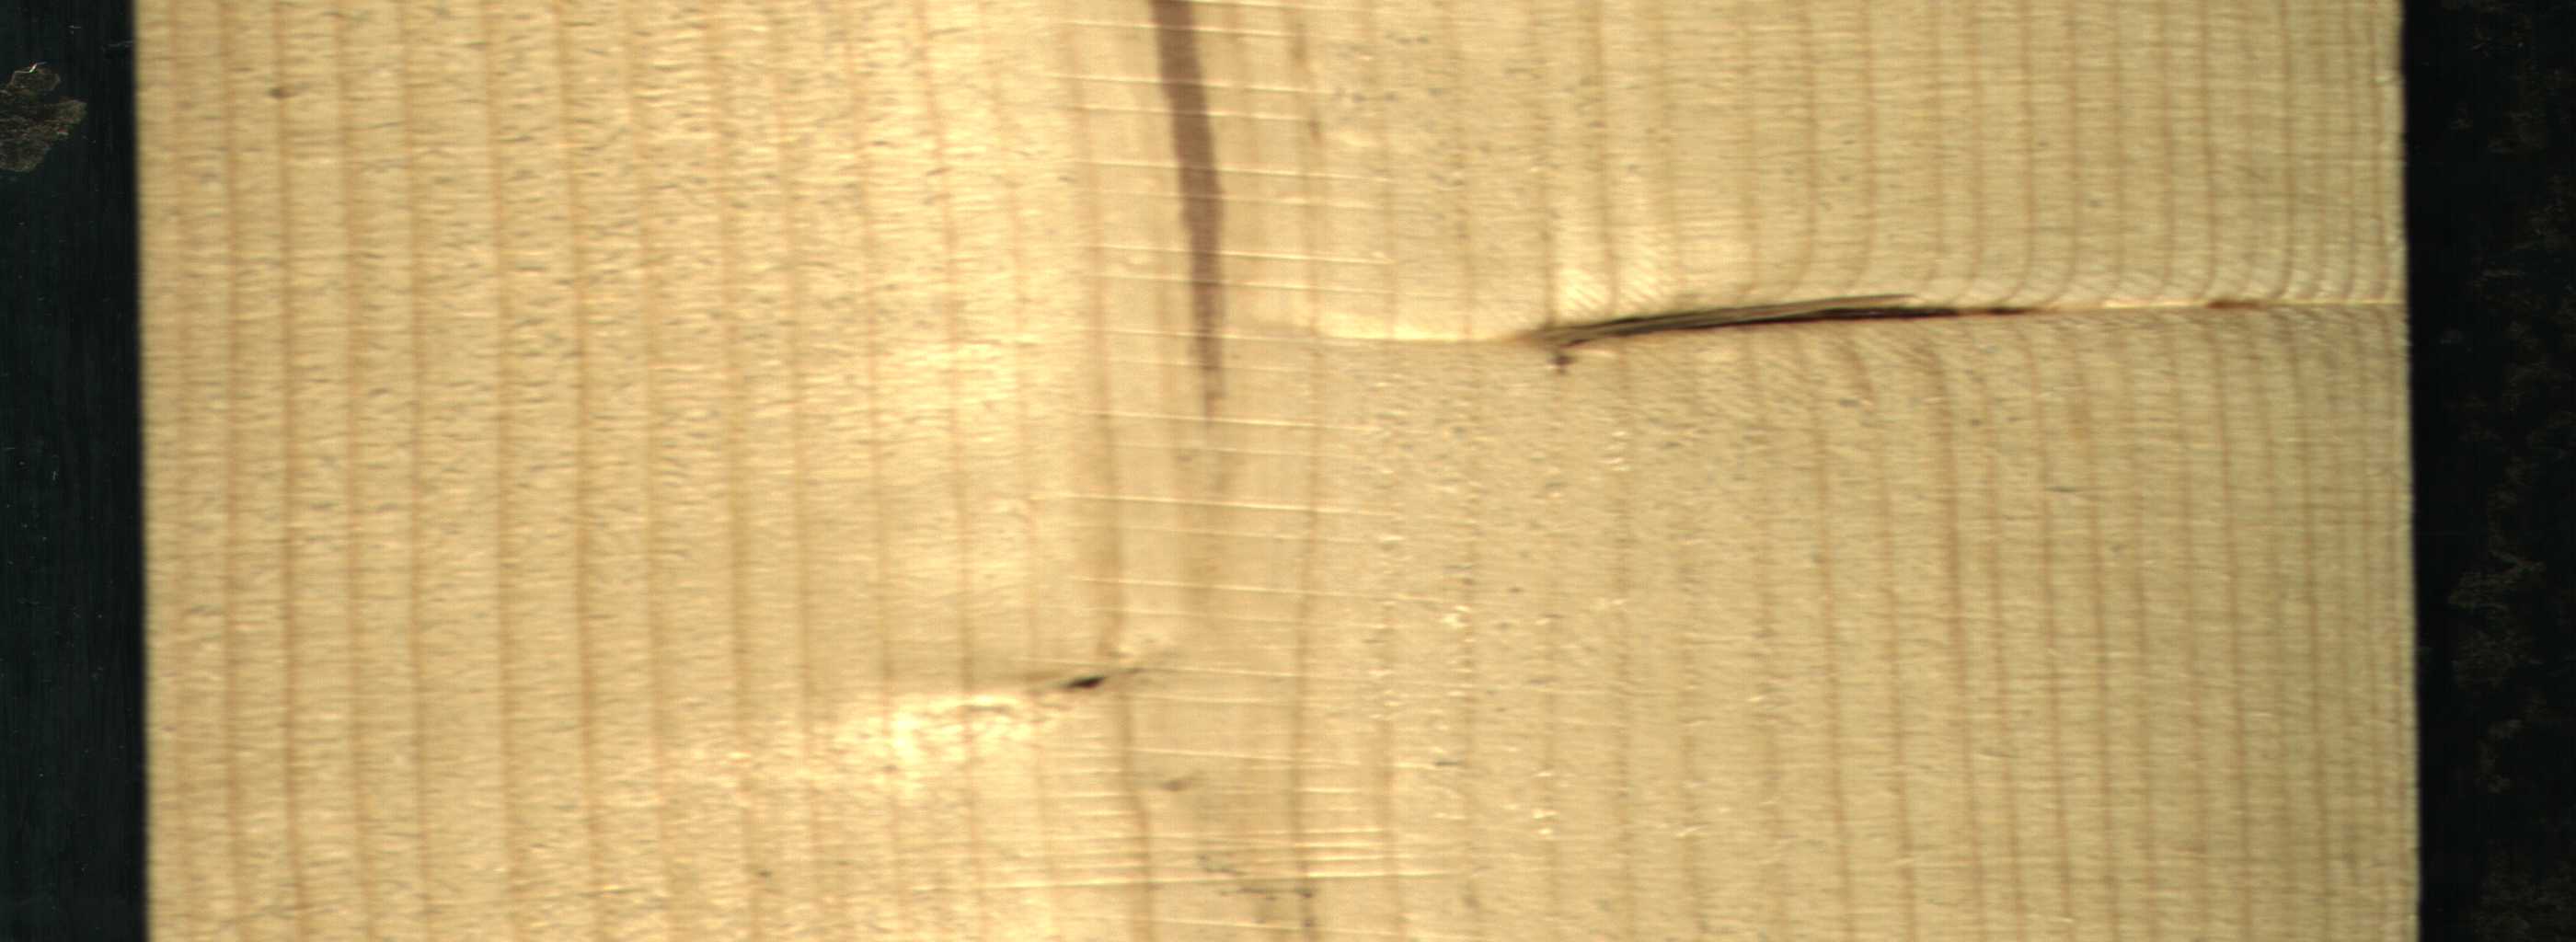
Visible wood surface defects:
Marrow
Dead_Knot
Dead_Knot